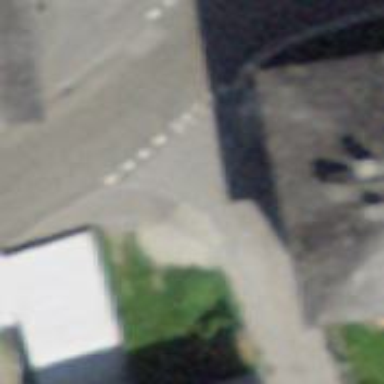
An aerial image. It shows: Road with "give way" sign.